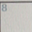
Piece: xx